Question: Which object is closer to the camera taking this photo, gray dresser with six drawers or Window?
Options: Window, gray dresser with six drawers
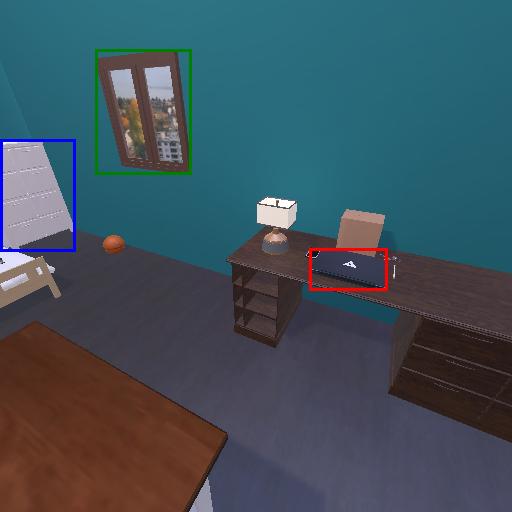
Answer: Window